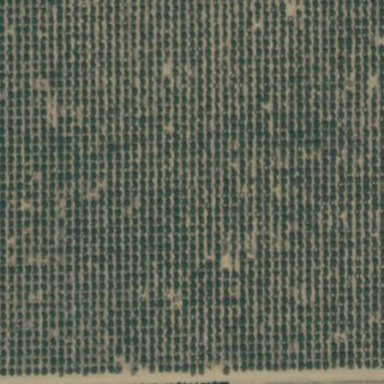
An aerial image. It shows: Orchard.